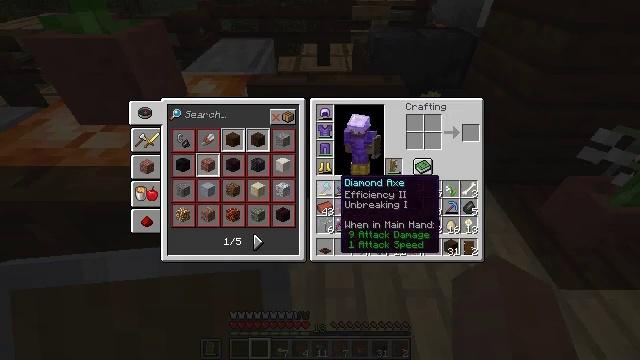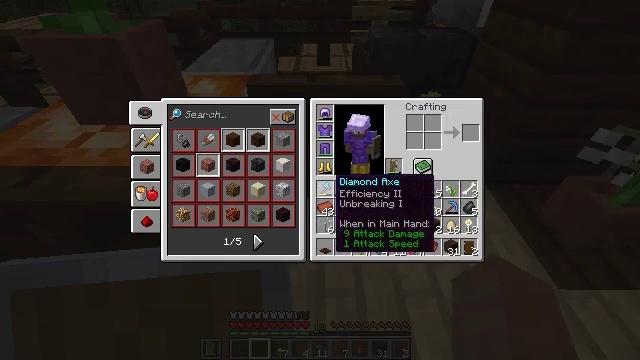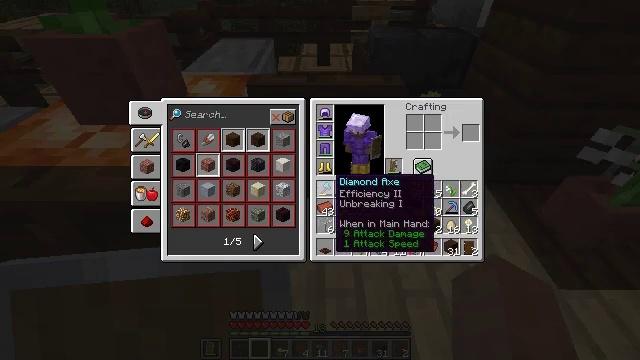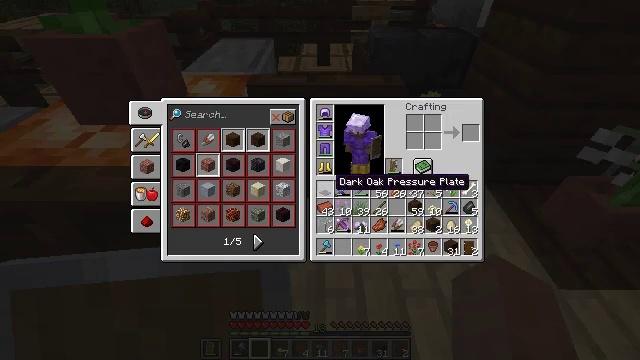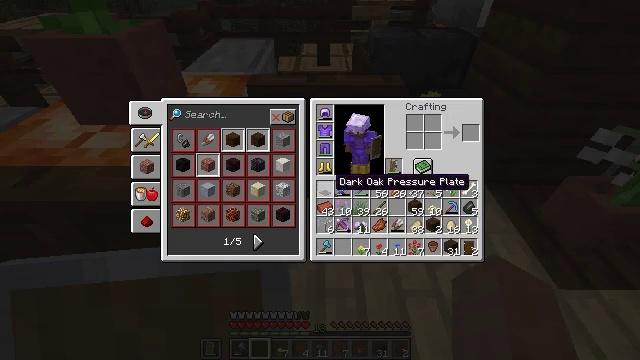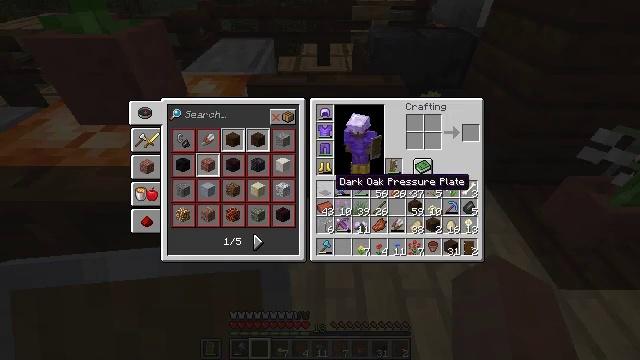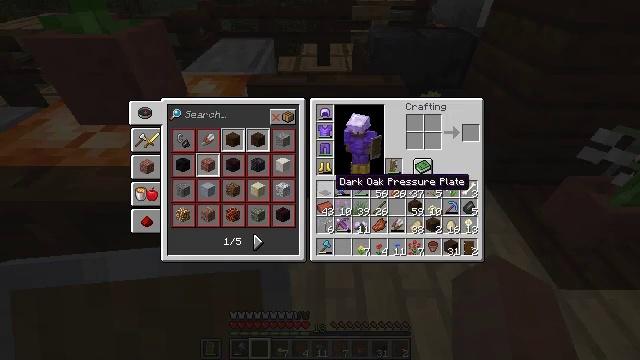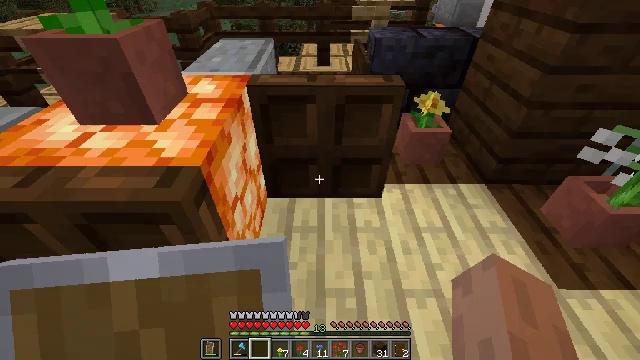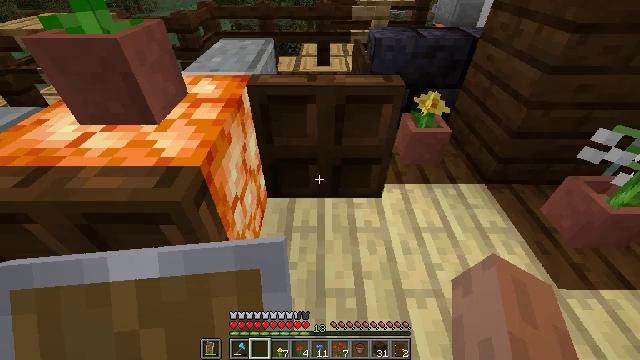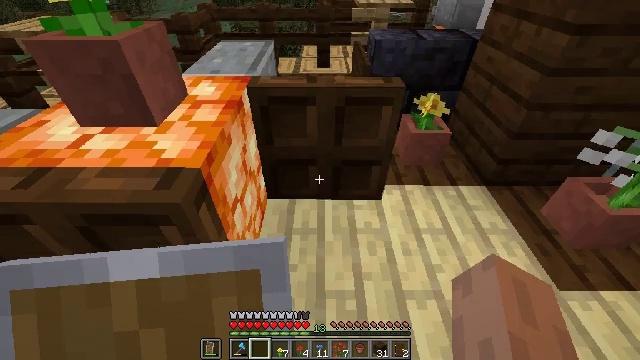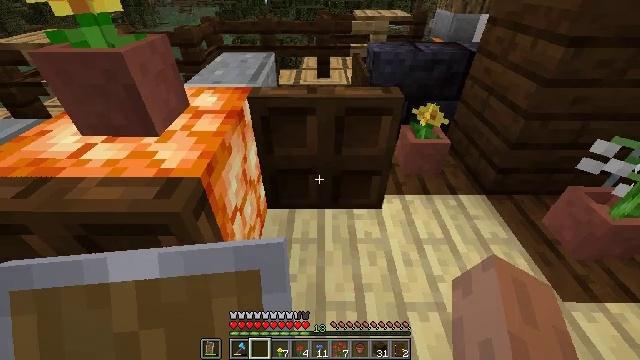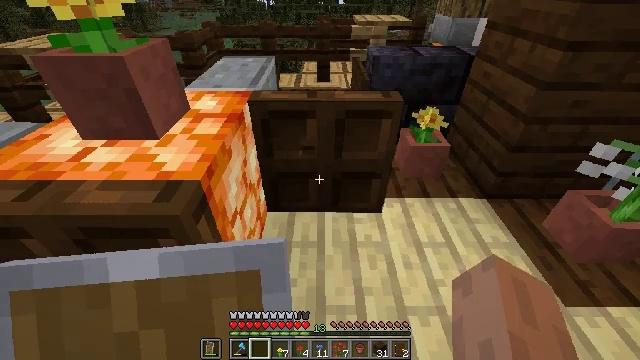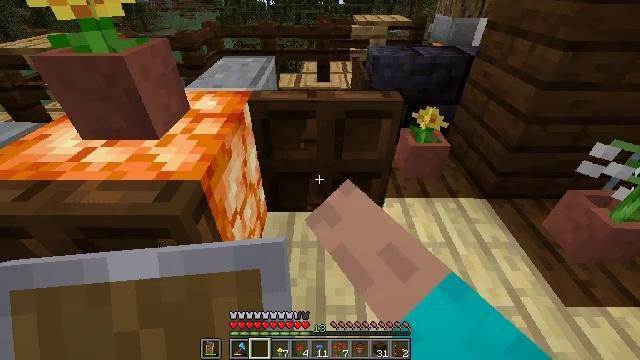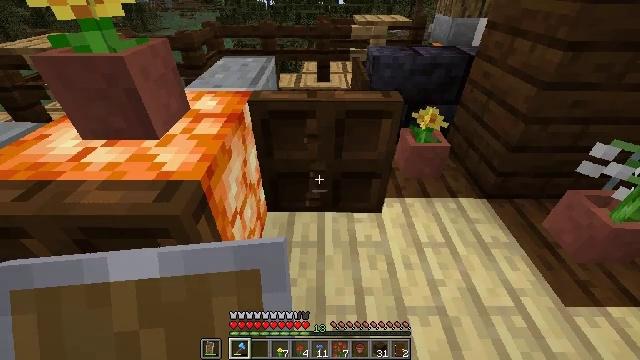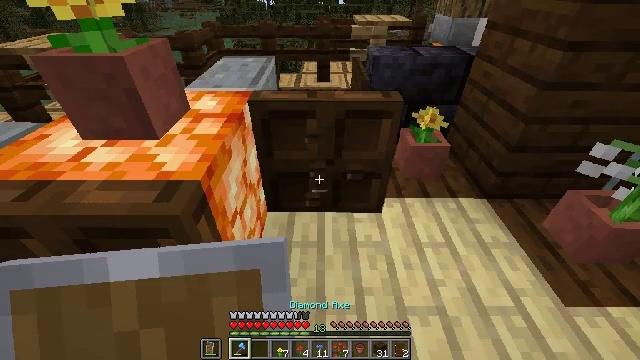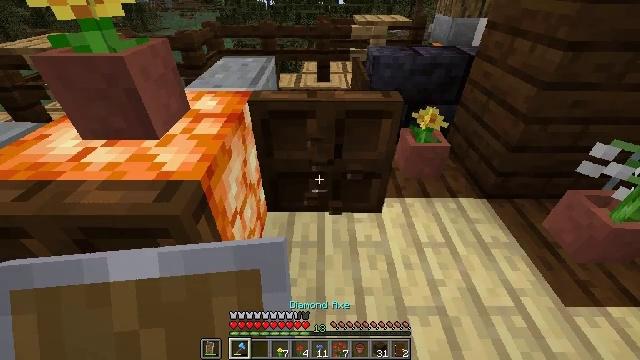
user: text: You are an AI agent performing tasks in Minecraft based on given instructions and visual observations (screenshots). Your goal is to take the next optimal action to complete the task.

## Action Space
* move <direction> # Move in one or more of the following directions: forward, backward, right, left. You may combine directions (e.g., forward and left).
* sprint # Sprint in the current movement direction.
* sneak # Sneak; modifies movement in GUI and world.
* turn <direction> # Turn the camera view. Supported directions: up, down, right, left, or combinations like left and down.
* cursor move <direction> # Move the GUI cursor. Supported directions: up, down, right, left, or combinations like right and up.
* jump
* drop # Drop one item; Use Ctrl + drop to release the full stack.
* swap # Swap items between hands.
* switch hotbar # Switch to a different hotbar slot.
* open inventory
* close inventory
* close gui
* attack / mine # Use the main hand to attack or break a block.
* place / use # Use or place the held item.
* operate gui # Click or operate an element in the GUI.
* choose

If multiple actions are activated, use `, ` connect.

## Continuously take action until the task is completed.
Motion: motion action
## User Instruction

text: Mine the dark oak trapdoor.
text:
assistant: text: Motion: sneak
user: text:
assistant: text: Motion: sneak
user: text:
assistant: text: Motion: sneak, switch to hotbar 1
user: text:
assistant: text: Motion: sneak, switch to hotbar 1
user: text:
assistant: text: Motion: sneak, switch to hotbar 1
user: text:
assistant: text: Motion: no_op
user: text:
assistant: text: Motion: no_op
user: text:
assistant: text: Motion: no_op
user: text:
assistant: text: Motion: no_op
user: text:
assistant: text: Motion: turn up
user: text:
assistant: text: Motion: attack / mine
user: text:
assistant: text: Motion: attack / mine
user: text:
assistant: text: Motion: attack / mine, switch to hotbar 1
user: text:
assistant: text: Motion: attack / mine, switch to hotbar 1
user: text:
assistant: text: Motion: attack / mine, switch to hotbar 1
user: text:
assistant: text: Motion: attack / mine
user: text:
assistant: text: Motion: attack / mine
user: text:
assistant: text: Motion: attack / mine
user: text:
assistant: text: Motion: attack / mine
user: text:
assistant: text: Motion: attack / mine
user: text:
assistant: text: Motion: attack / mine
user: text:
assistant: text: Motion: attack / mine
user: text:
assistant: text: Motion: attack / mine
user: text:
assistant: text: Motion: attack / mine
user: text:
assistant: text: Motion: attack / mine